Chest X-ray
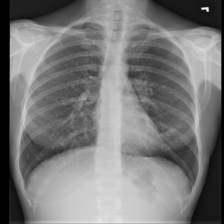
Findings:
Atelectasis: negative
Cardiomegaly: negative
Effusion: negative
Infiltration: positive
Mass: negative
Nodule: positive
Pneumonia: negative
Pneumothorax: negative
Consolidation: negative
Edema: negative
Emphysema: negative
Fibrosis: negative
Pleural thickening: negative
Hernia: negative